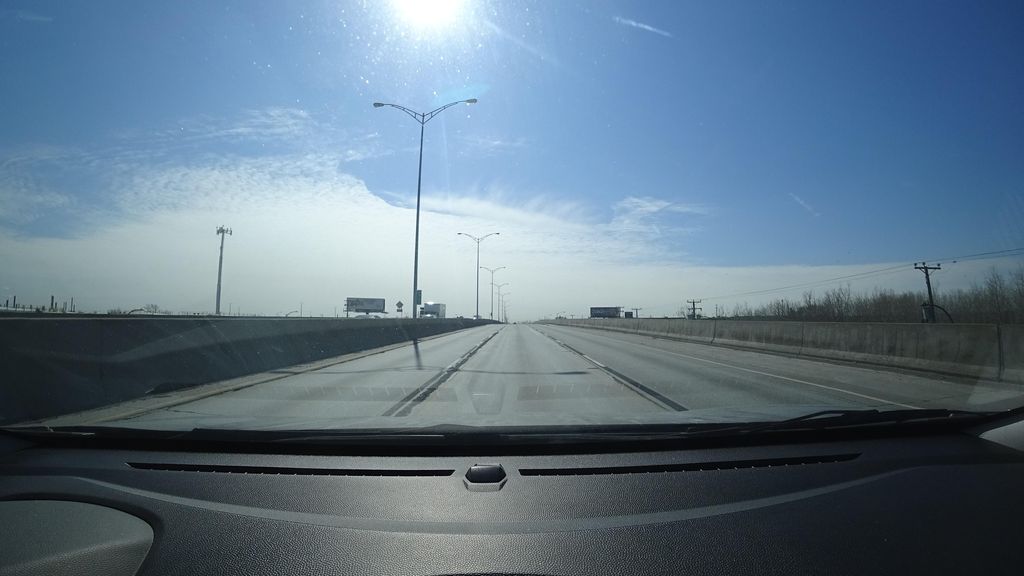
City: montreal